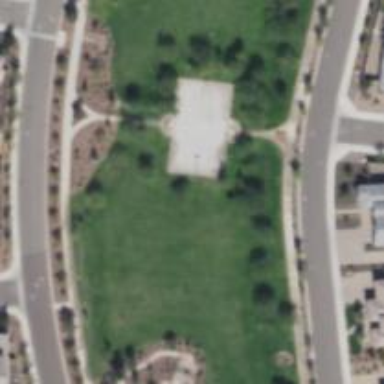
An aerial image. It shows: Lovely park for leisure and relaxation.